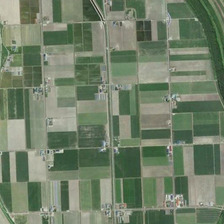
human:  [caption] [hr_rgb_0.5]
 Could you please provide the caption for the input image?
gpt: some sparse buildings are in many pieces of farmlands .

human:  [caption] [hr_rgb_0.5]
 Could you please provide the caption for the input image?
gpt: some sparse buildings are in many pieces of farmlands .

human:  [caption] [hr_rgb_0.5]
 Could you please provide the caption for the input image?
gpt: some sparse buildings are in many pieces of farmlands .

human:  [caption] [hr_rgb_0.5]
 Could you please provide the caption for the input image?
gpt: some sparse buildings are in many pieces of farmlands .

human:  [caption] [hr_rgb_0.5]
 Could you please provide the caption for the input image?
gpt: some sparse buildings are in many pieces of farmlands .